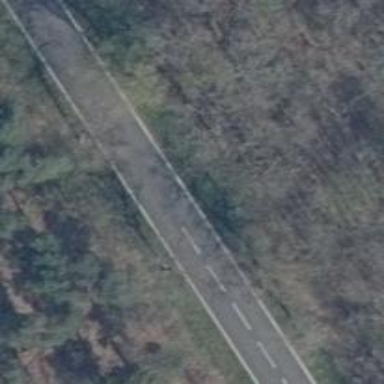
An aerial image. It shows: Secondary road with asphalt surface.